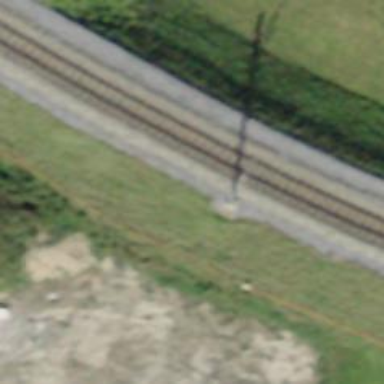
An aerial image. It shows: Narrow gauge railway with electrified contact lines.